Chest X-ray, PA view. Patient: 60 years old, sex M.
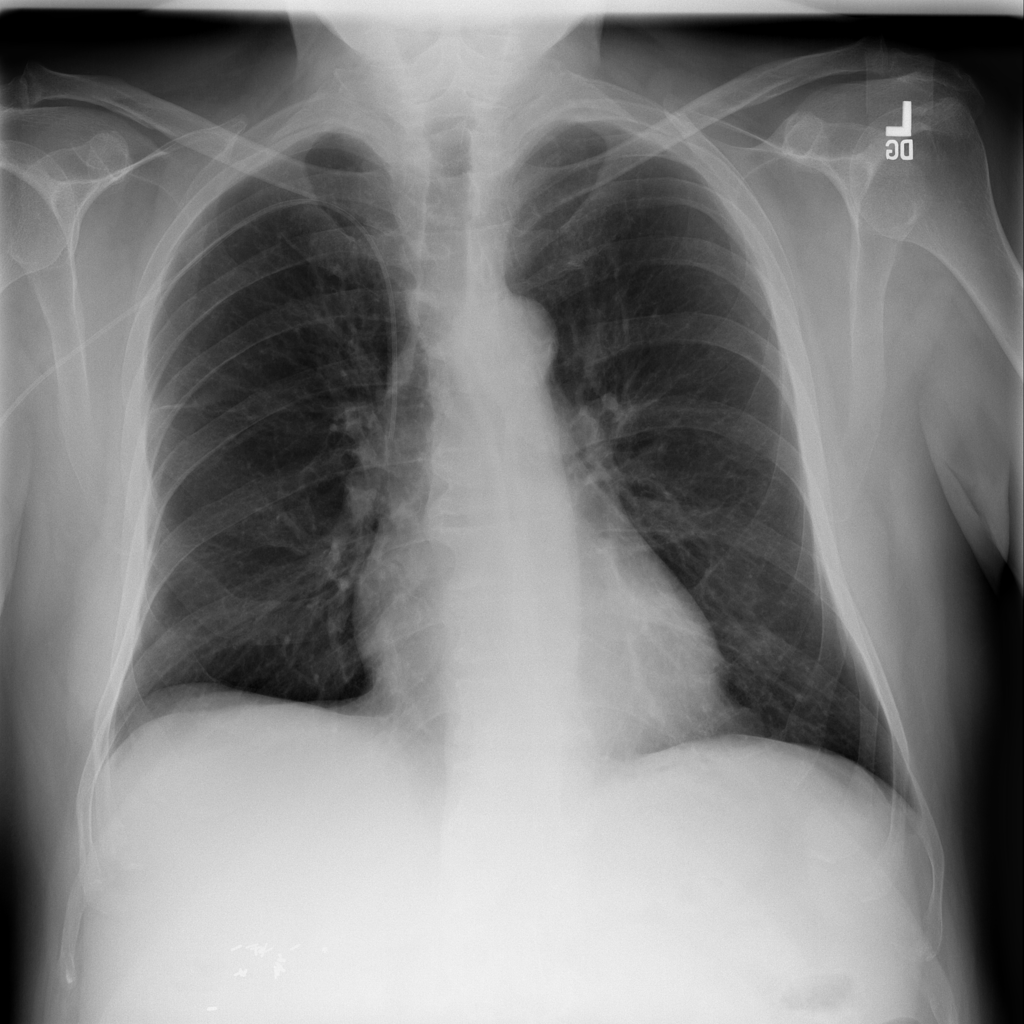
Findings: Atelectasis